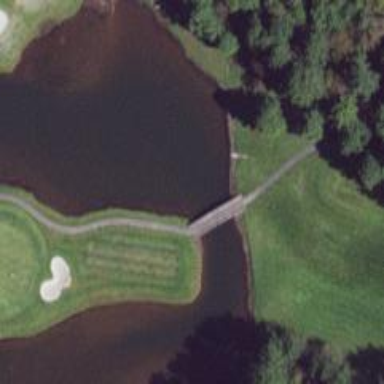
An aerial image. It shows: Footway bridge crossing over golf path.